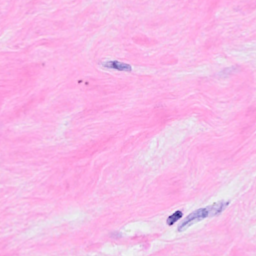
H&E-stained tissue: Breast